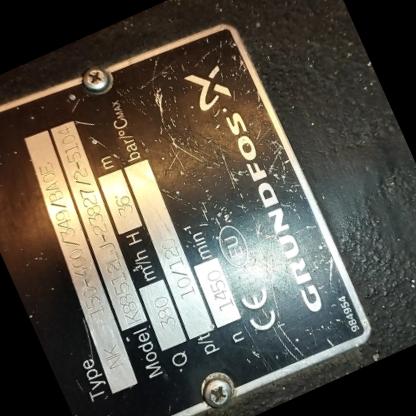
Klasa: tabliczka-znamionowa